Interaction volume radius: 10 \u00c5
Interaction volume height: 10 \u00c5
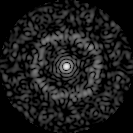
Disorder parameter: 0.834